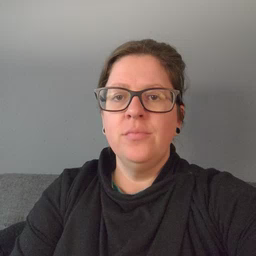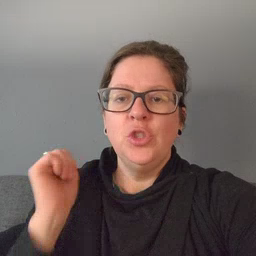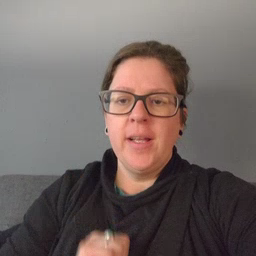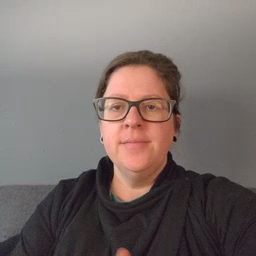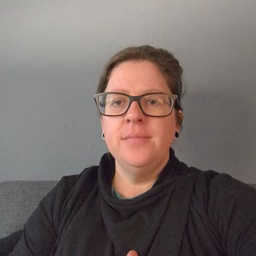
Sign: jacket